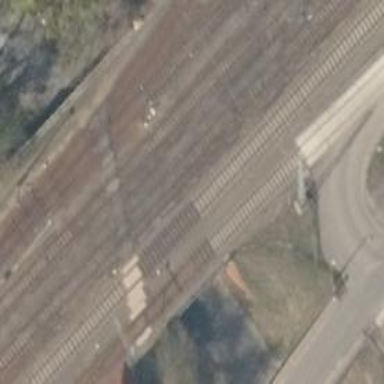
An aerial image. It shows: Railway yard with bridge.